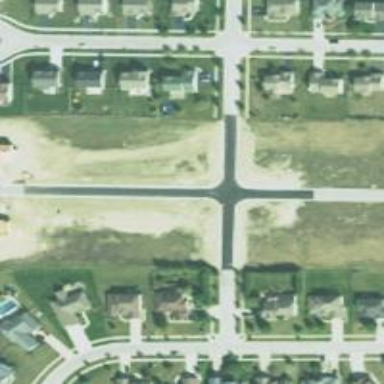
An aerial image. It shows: Marked road crossing.